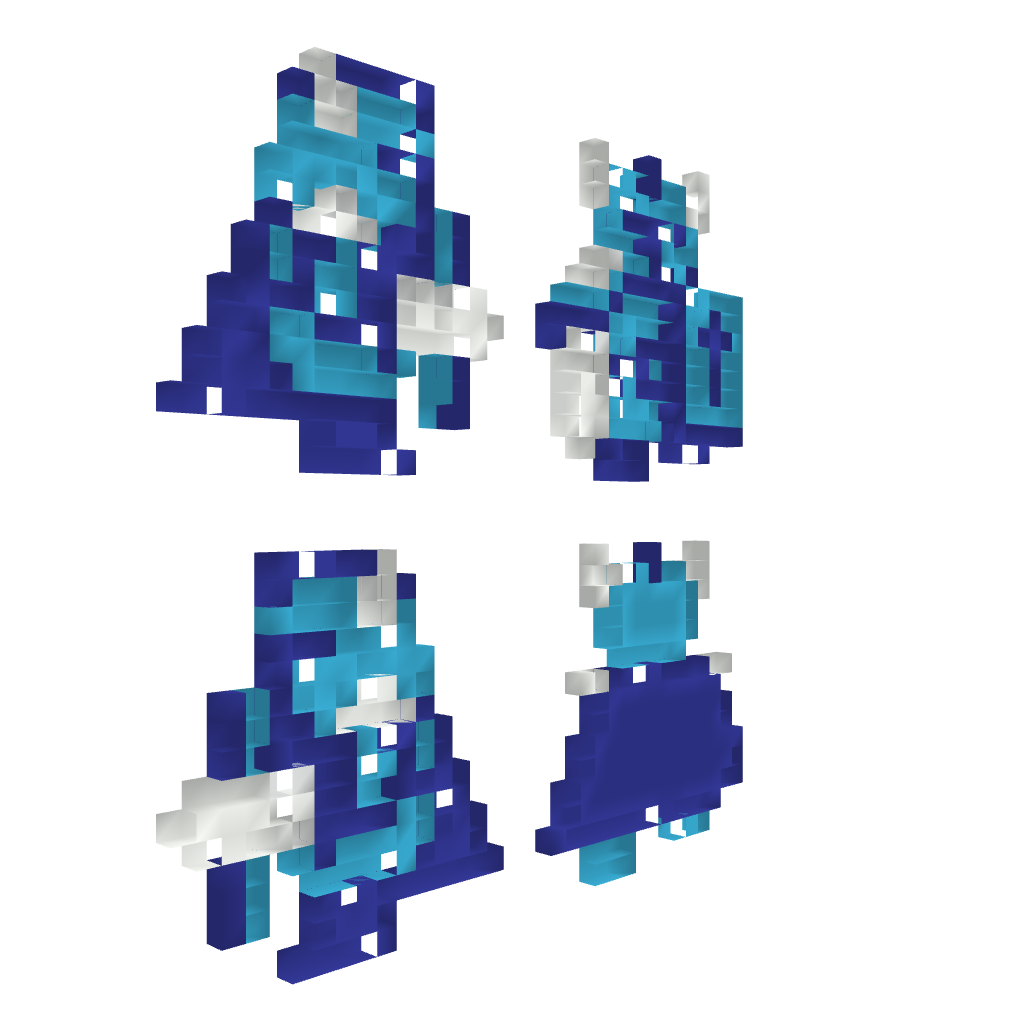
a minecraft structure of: Zelda/NES-Blue Darknut